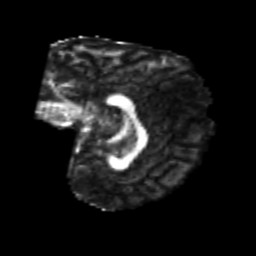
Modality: FA
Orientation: sagittal
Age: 23
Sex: female
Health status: healthy
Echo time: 0.074 s